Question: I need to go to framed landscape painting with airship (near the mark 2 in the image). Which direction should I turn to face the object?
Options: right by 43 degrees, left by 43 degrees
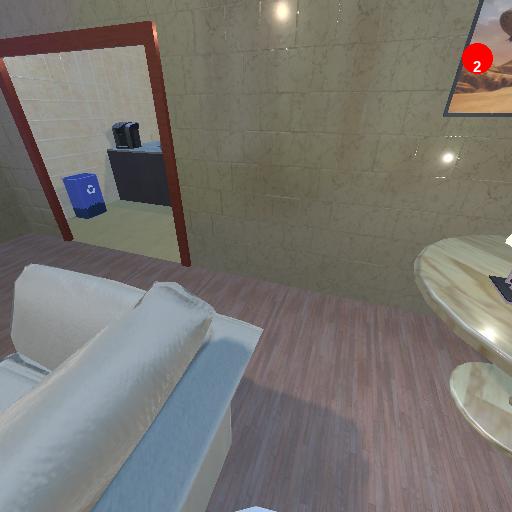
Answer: right by 43 degrees